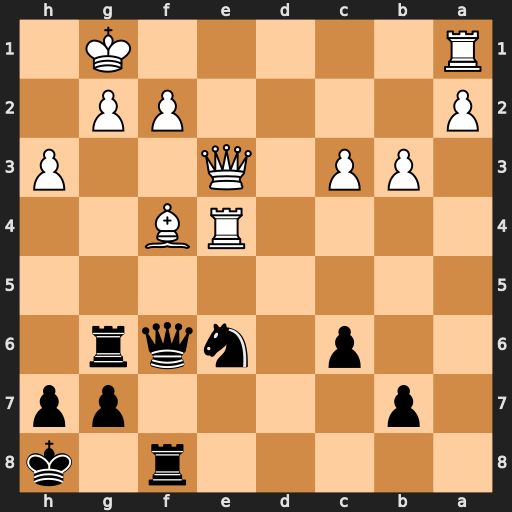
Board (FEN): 5r1k/1p4pp/2p1nqr1/8/4RB2/1PP1Q2P/P4PP1/R5K1
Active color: b
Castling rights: -
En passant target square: -
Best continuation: Nxf4 Rxf4 Qxf4 Qxf4 Rxf4